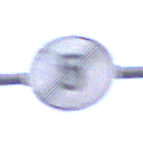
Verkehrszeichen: EndeGeschwindigkeit5
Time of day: SunriseSunset
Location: Outdoor (RoadRail)
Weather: PartlyCloudy
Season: NotSpecified
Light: Natural